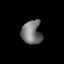
Tissue: lung
Cell type: Others
Senescence score: 0.2213
Nuclear area (px): 466
Mean DAPI intensity: 118.29